Question:
1. Why is out[2] being tagged on the 2nd "Hello World"?
2. Why is the second "Hello World" being printed? I think it should be commented out.
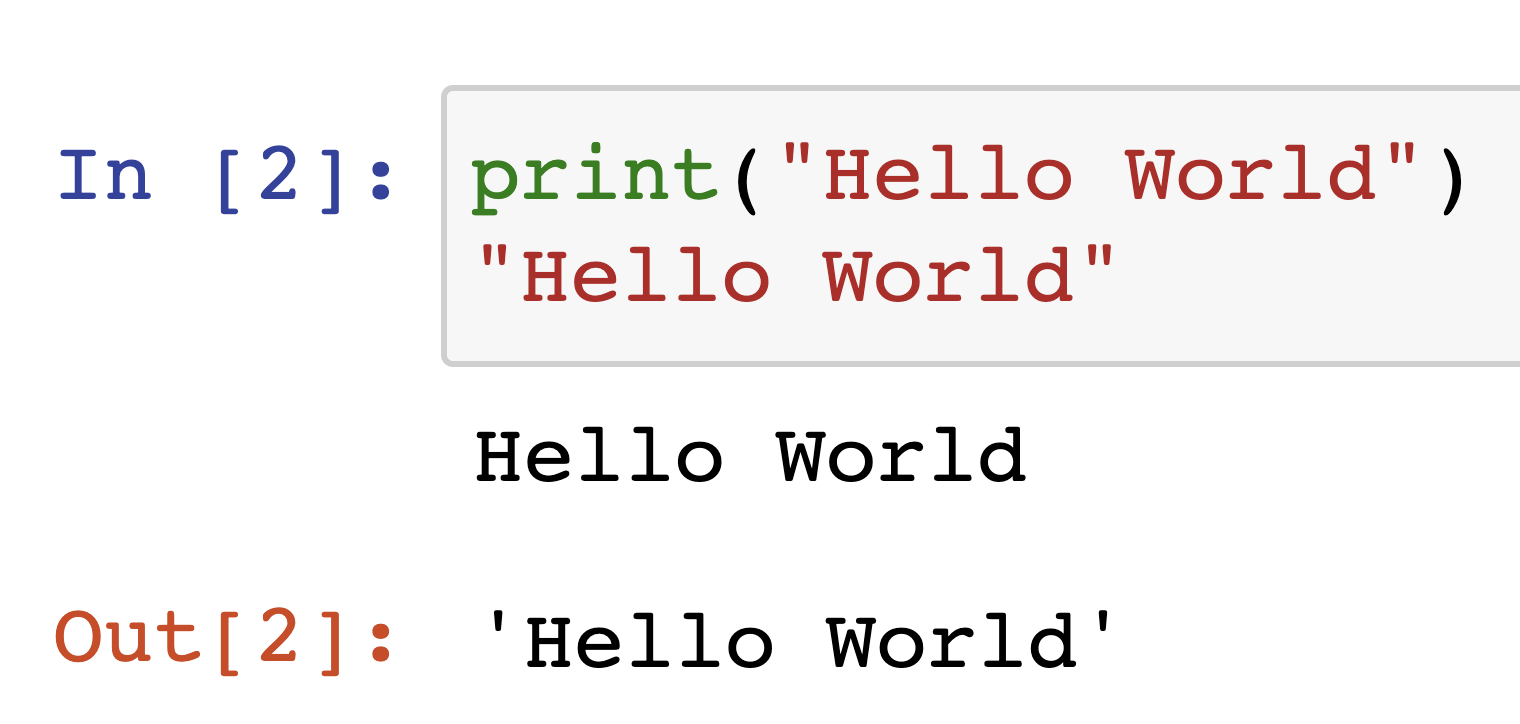
Answer: First 'Hello World' is the effect of your 'print' statement.
'Out[2]' (more generally 'Out[n]') shows the result of the 2nd (more generally nth) execution you requested. In this case the result of the last line of 'In [2]' which is just the string '"Hello World"'.